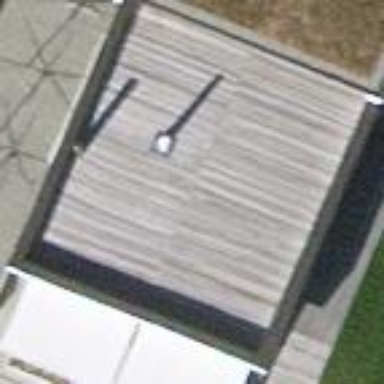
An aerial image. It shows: View of roof of building.